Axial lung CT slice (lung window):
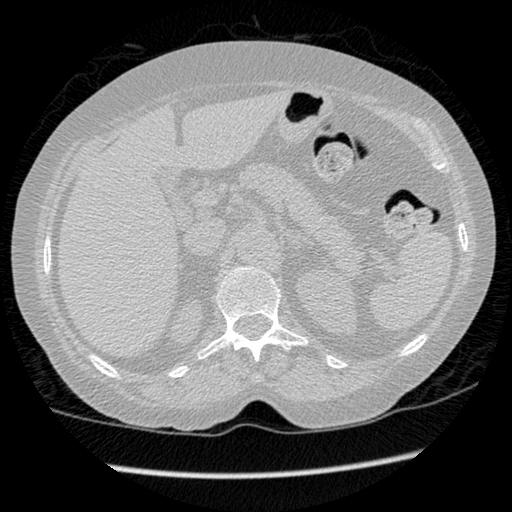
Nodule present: no